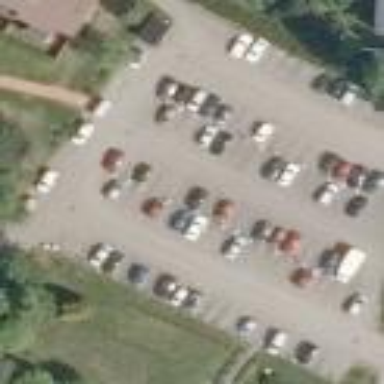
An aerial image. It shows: Parking area with surface.